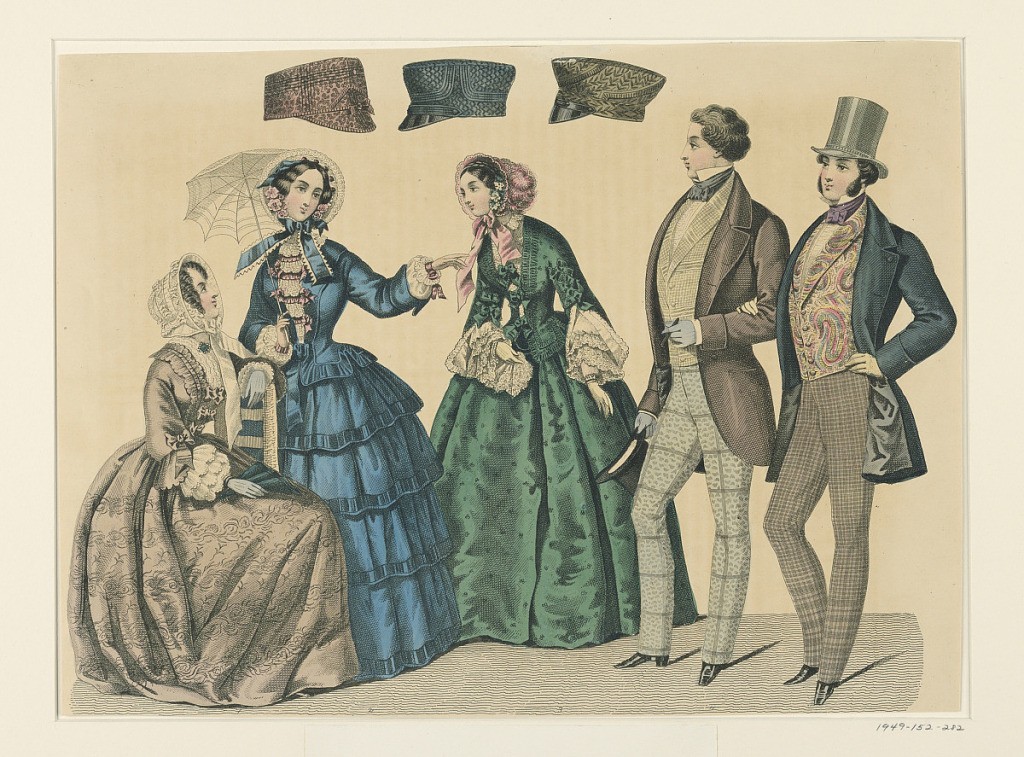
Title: Fashion Plate with Ladies' Headwear
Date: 19th century
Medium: Hand-colored engraving on paper
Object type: Print
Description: Fashion Plate with Ladies' Headwear.